Field crop: maize
Growth stage: 2
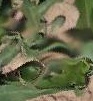
Species: maize